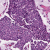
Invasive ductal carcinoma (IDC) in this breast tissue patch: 1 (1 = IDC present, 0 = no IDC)